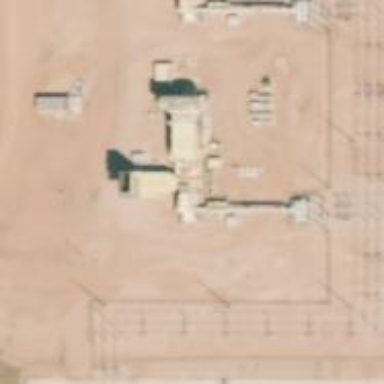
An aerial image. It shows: Gas turbine generator.